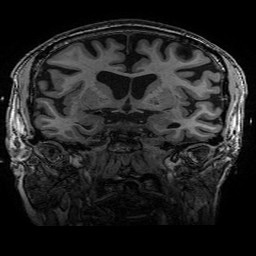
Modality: T1w
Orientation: sagittal
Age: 73
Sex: male
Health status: healthy
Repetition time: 2.53 s
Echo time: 0.0034 s